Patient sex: M
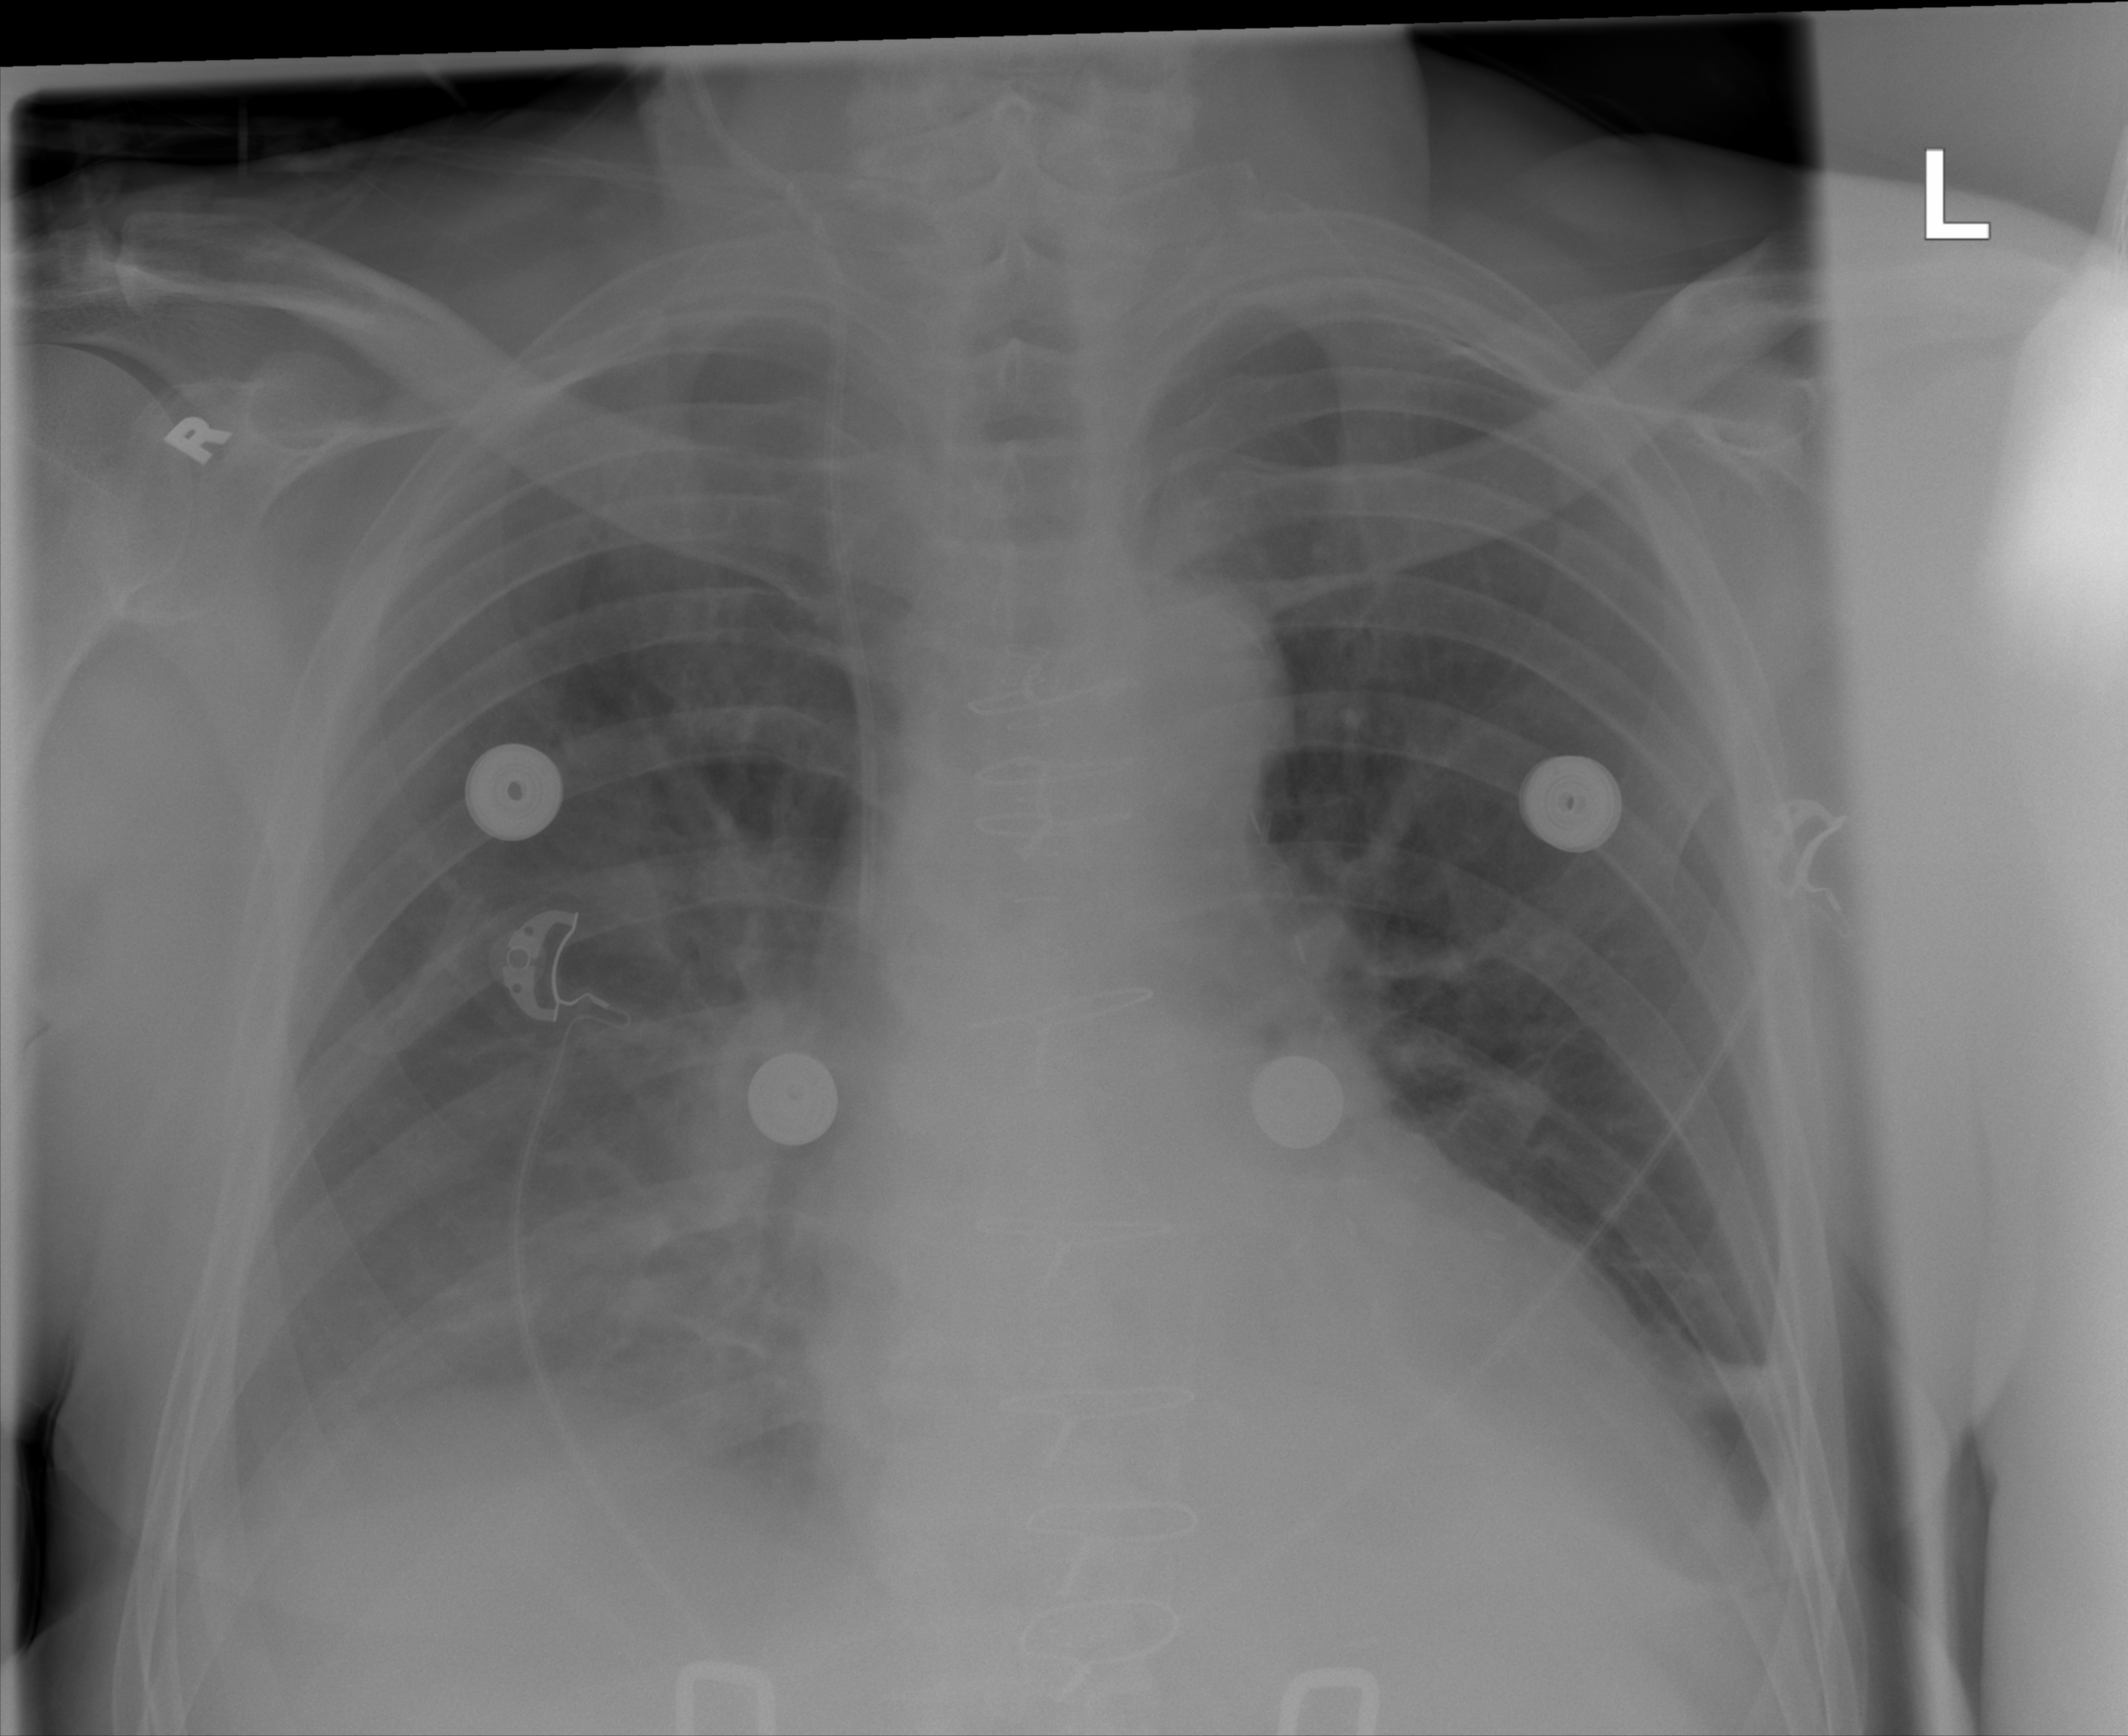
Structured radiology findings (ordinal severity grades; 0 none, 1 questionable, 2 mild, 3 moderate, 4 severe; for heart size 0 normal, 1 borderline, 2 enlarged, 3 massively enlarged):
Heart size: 2
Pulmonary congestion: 0
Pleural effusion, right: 2
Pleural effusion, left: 1
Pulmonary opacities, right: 0
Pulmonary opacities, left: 0
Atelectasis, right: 2
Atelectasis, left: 2